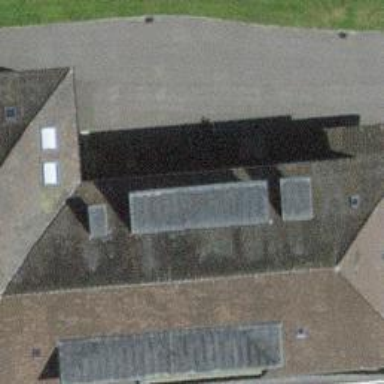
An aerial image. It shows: School building.